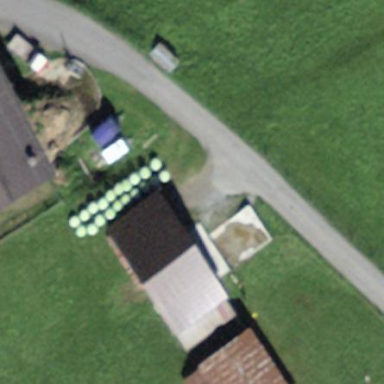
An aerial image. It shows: Rural barn.